Current action and preconditions to check: trajectory_clear

Your task: For each precondition in the list above, predict whether it will hold at this action.

Consider the current scene as observed from the mobile robot's camera, and analyze the predicted future states of all dynamic agents (e.g., people, animals, vehicles, or any moving entities) within the NEXT SECOND.

IMPORTANT: Only answer "very likely" if you are absolutely certain—based on strong, clear evidence—that a dynamic agent will violate the precondition in the predicted future state. Do NOT answer "very likely" for unlikely, ambiguous, or low-probability risks.

Ask yourself for each precondition: Is there a high probability, with clear and convincing evidence, that the predicted future states of any dynamic agent will interfere with the predicted future state of the currently executing action within the NEXT SECOND, causing that precondition to fail?

Assess the risk level based on these predictions. Use "likely" or "very likely" if motions create a clear risk of interference.

Use "neutral" or "improbable" if agents are nearby but their predicted paths are clearly diverging or non-conflicting.

Failure Risk Categories: "very improbable", "improbable", "neutral", "likely", "very likely"

Answer Format: Output ONLY the probability_of_failure value from these categories: "very improbable", "improbable", "neutral", "likely", "very likely"

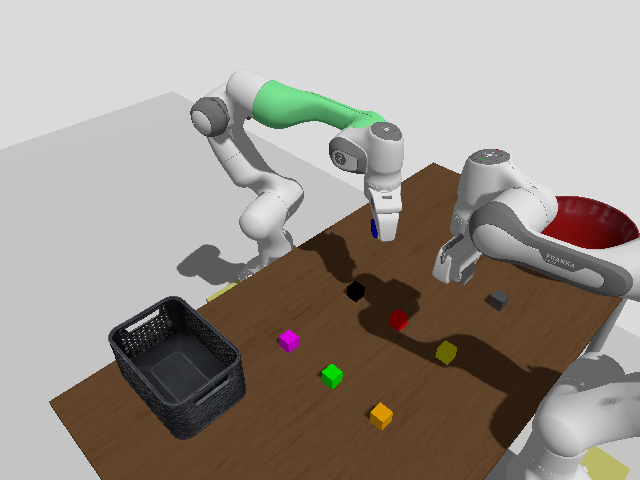

Answer: improbable